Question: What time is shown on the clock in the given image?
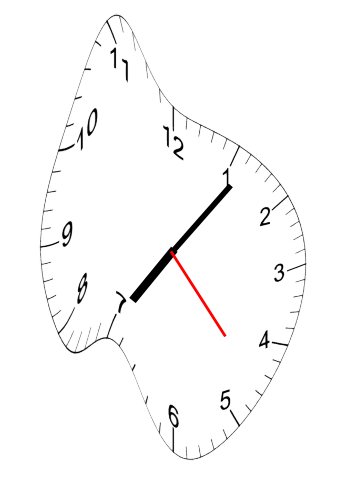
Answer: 07:06:23